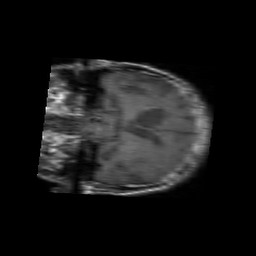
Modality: T1w
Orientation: coronal
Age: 76
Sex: female
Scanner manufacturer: philips
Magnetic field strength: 3 T
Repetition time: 0.5331 s
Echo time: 0.01 s